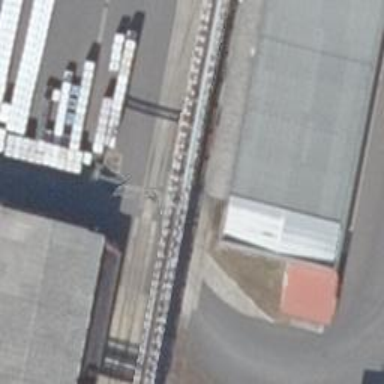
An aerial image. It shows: Railway level crossing.